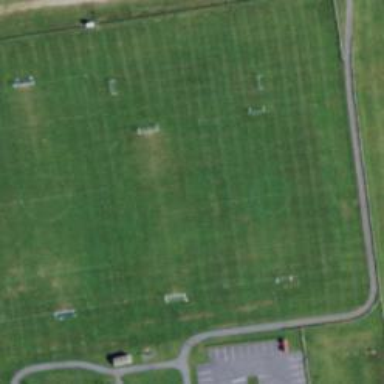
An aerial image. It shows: Field hockey pitch where players can enjoy the sport.